Current action and preconditions to check: path_clear

Your task: For each precondition in the list above, predict whether it will hold at this action.

Consider the current scene as observed from the mobile robot's camera, and analyze the predicted future states of all dynamic agents (e.g., people, animals, vehicles, or any moving entities) within the NEXT SECOND.

IMPORTANT: Only answer "very likely" if you are absolutely certain—based on strong, clear evidence—that a dynamic agent will violate the precondition in the predicted future state. Do NOT answer "very likely" for unlikely, ambiguous, or low-probability risks.

Ask yourself for each precondition: Is there a high probability, with clear and convincing evidence, that the predicted future states of any dynamic agent will interfere with the predicted future state of the currently executing action within the NEXT SECOND, causing that precondition to fail?

Assess the risk level based on these predictions. Use "likely" or "very likely" if motions create a clear risk of interference.

Use "neutral" or "improbable" if agents are nearby but their predicted paths are clearly diverging or non-conflicting.

Failure Risk Categories: "very improbable", "improbable", "neutral", "likely", "very likely"

Answer Format: Output ONLY the probability_of_failure value from these categories: "very improbable", "improbable", "neutral", "likely", "very likely"

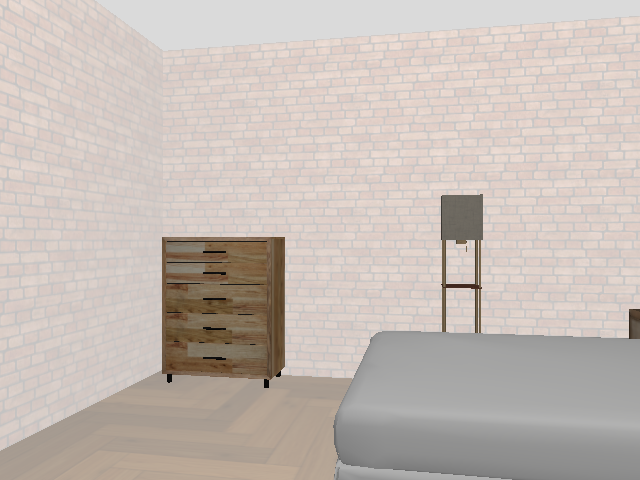

Answer: very improbable